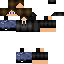
A male human skin with medium skin, wearing brown long hair dressed in a blue hoodie and blue jeans, featuring a closed mouth.